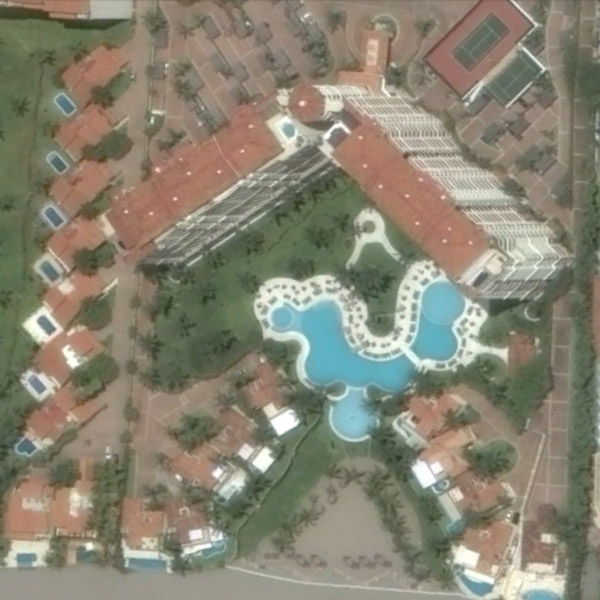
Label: Resort